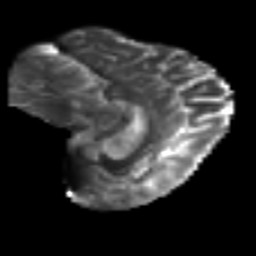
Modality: T2w
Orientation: sagittal
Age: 40
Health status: ill
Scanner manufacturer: philips
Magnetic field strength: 3 T
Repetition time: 9 s
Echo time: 0.127 s